Question: I created a spring boot project which uses gradle.
The project has a settings.gradle file, and i used groovy class in this file but can not be imported.
The code is used to include sub modules.
'''
import groovy.io.FileType // can not be imported
import java.nio.file.Paths
rootProject.name = 'godlenfire'
String rootPath = rootProject.projectDir.path
['app'].forEach {
File dir = Paths.get(rootPath, it).toFile()
dir.traverse([maxDepth: 3, nameFilter: 'build.gradle', type: FileType.FILES]) {
def module = relativePath(it.parent).replace File.separator, Project.PATH_SEPARATOR
include module
logger.lifecycle("include ${module}")
}
}
'''
Thanks.

I excepted to import groovy class in .gradle file successfully.
---
Here is the gradle-wrapper.properties
<URL>
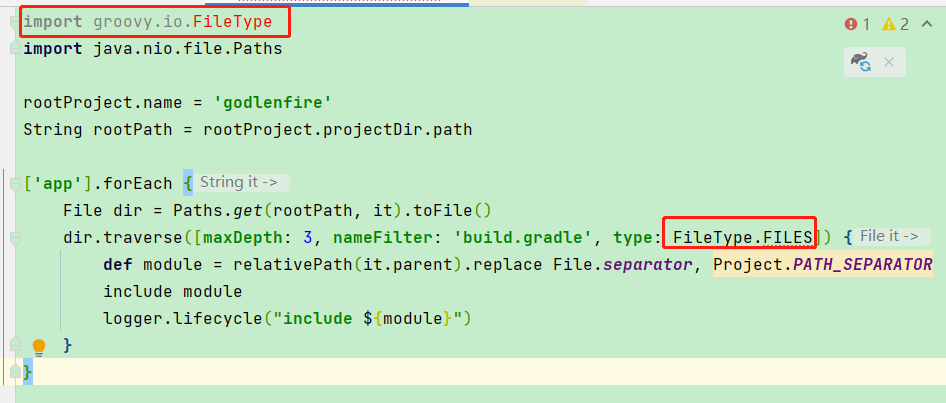
Answer: I was able to reproduce your issue by playing with 'Preferences | Build, Execution, Deployment | Build Tools | Gradle | Use Gradle from' option in IntelliJ. The idea is that this value should point to the valid Gradle binaries.
In my example below I'm using Gradle wrapper which means that Gradle will always be downloaded if it's missing.
<URL>
However, when I reproduce the issue I'm just using the "Specified location" option that points to a random directory without Gradle binaries which causes my IntelliJ to "break".
<URL>
<URL>
So, make sure that option is configured properly in your IntelliJ. You can also make sure that you are able to run 'gradle' commands within the terminal as I mentioned in my comment to the question (if you are using Gradle wrapper you should likely run './gradlew' commands).